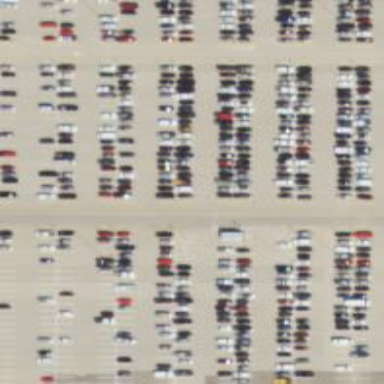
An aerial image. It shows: Parking space.